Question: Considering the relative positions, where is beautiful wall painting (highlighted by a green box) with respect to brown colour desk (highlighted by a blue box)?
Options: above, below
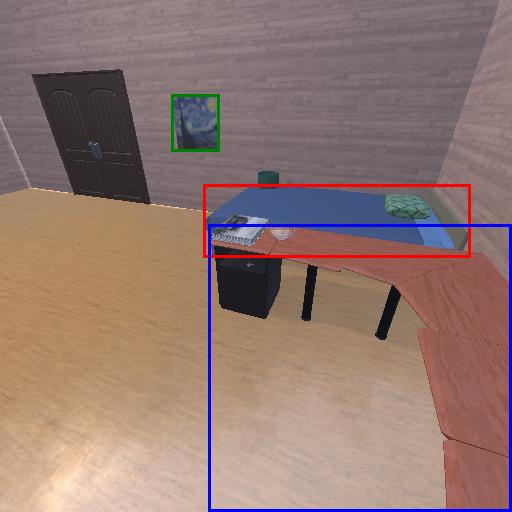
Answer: above